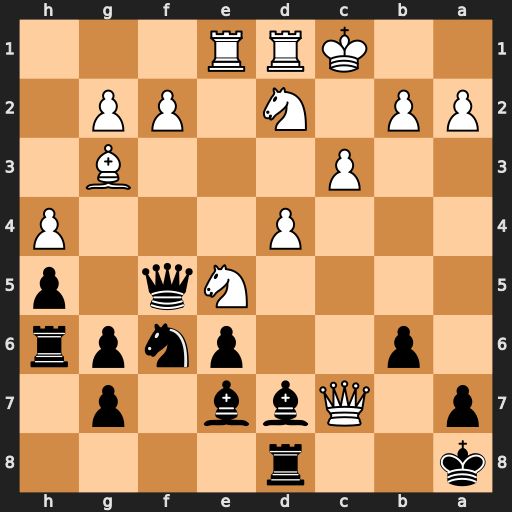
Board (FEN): k2r4/p1Qbb1p1/1p2pnpr/4Nq1p/3P3P/2P3B1/PP1N1PP1/2KRR3
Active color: b
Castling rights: -
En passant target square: -
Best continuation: Rc8 Nc6 Rxc7